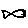
Label: fish